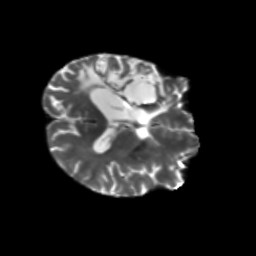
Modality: T2w
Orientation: axial
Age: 57
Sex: male
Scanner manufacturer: siemens
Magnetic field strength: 3 T
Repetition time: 5.47 s
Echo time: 0.0854 s